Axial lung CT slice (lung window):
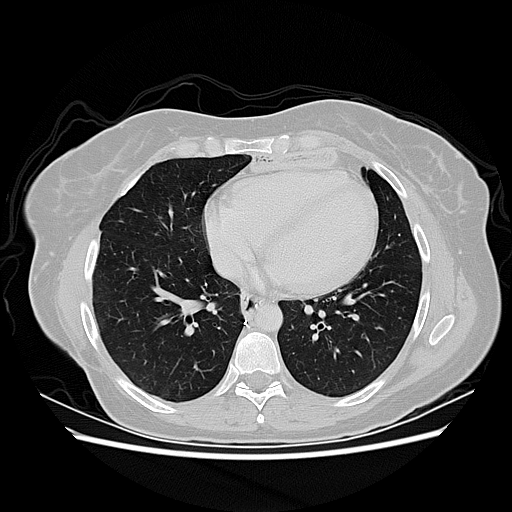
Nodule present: no